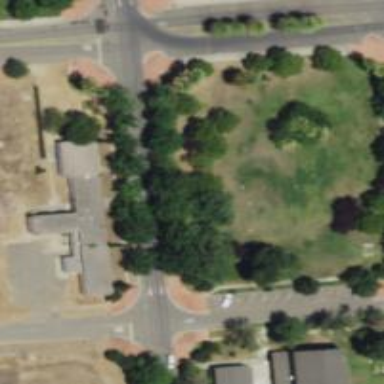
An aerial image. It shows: Park.